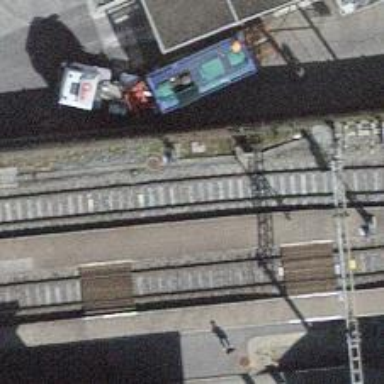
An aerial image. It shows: Siding railway track with electrified contact line.